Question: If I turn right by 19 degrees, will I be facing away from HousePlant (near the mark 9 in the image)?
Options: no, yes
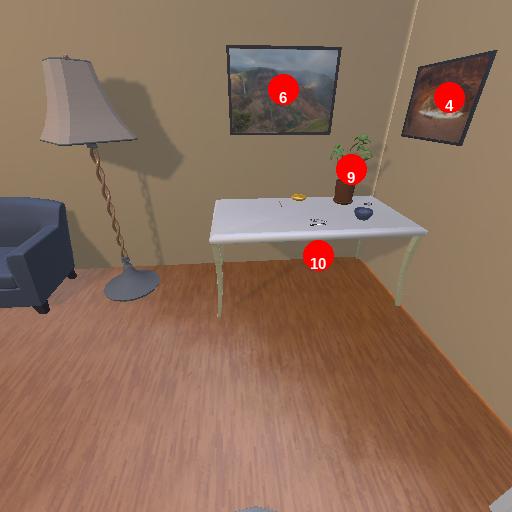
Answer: no